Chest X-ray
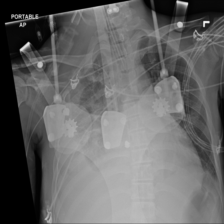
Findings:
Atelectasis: negative
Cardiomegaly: negative
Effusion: positive
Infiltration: negative
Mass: negative
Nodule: negative
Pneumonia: negative
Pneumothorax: negative
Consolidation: negative
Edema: negative
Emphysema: negative
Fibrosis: negative
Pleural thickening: negative
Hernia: negative